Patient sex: M
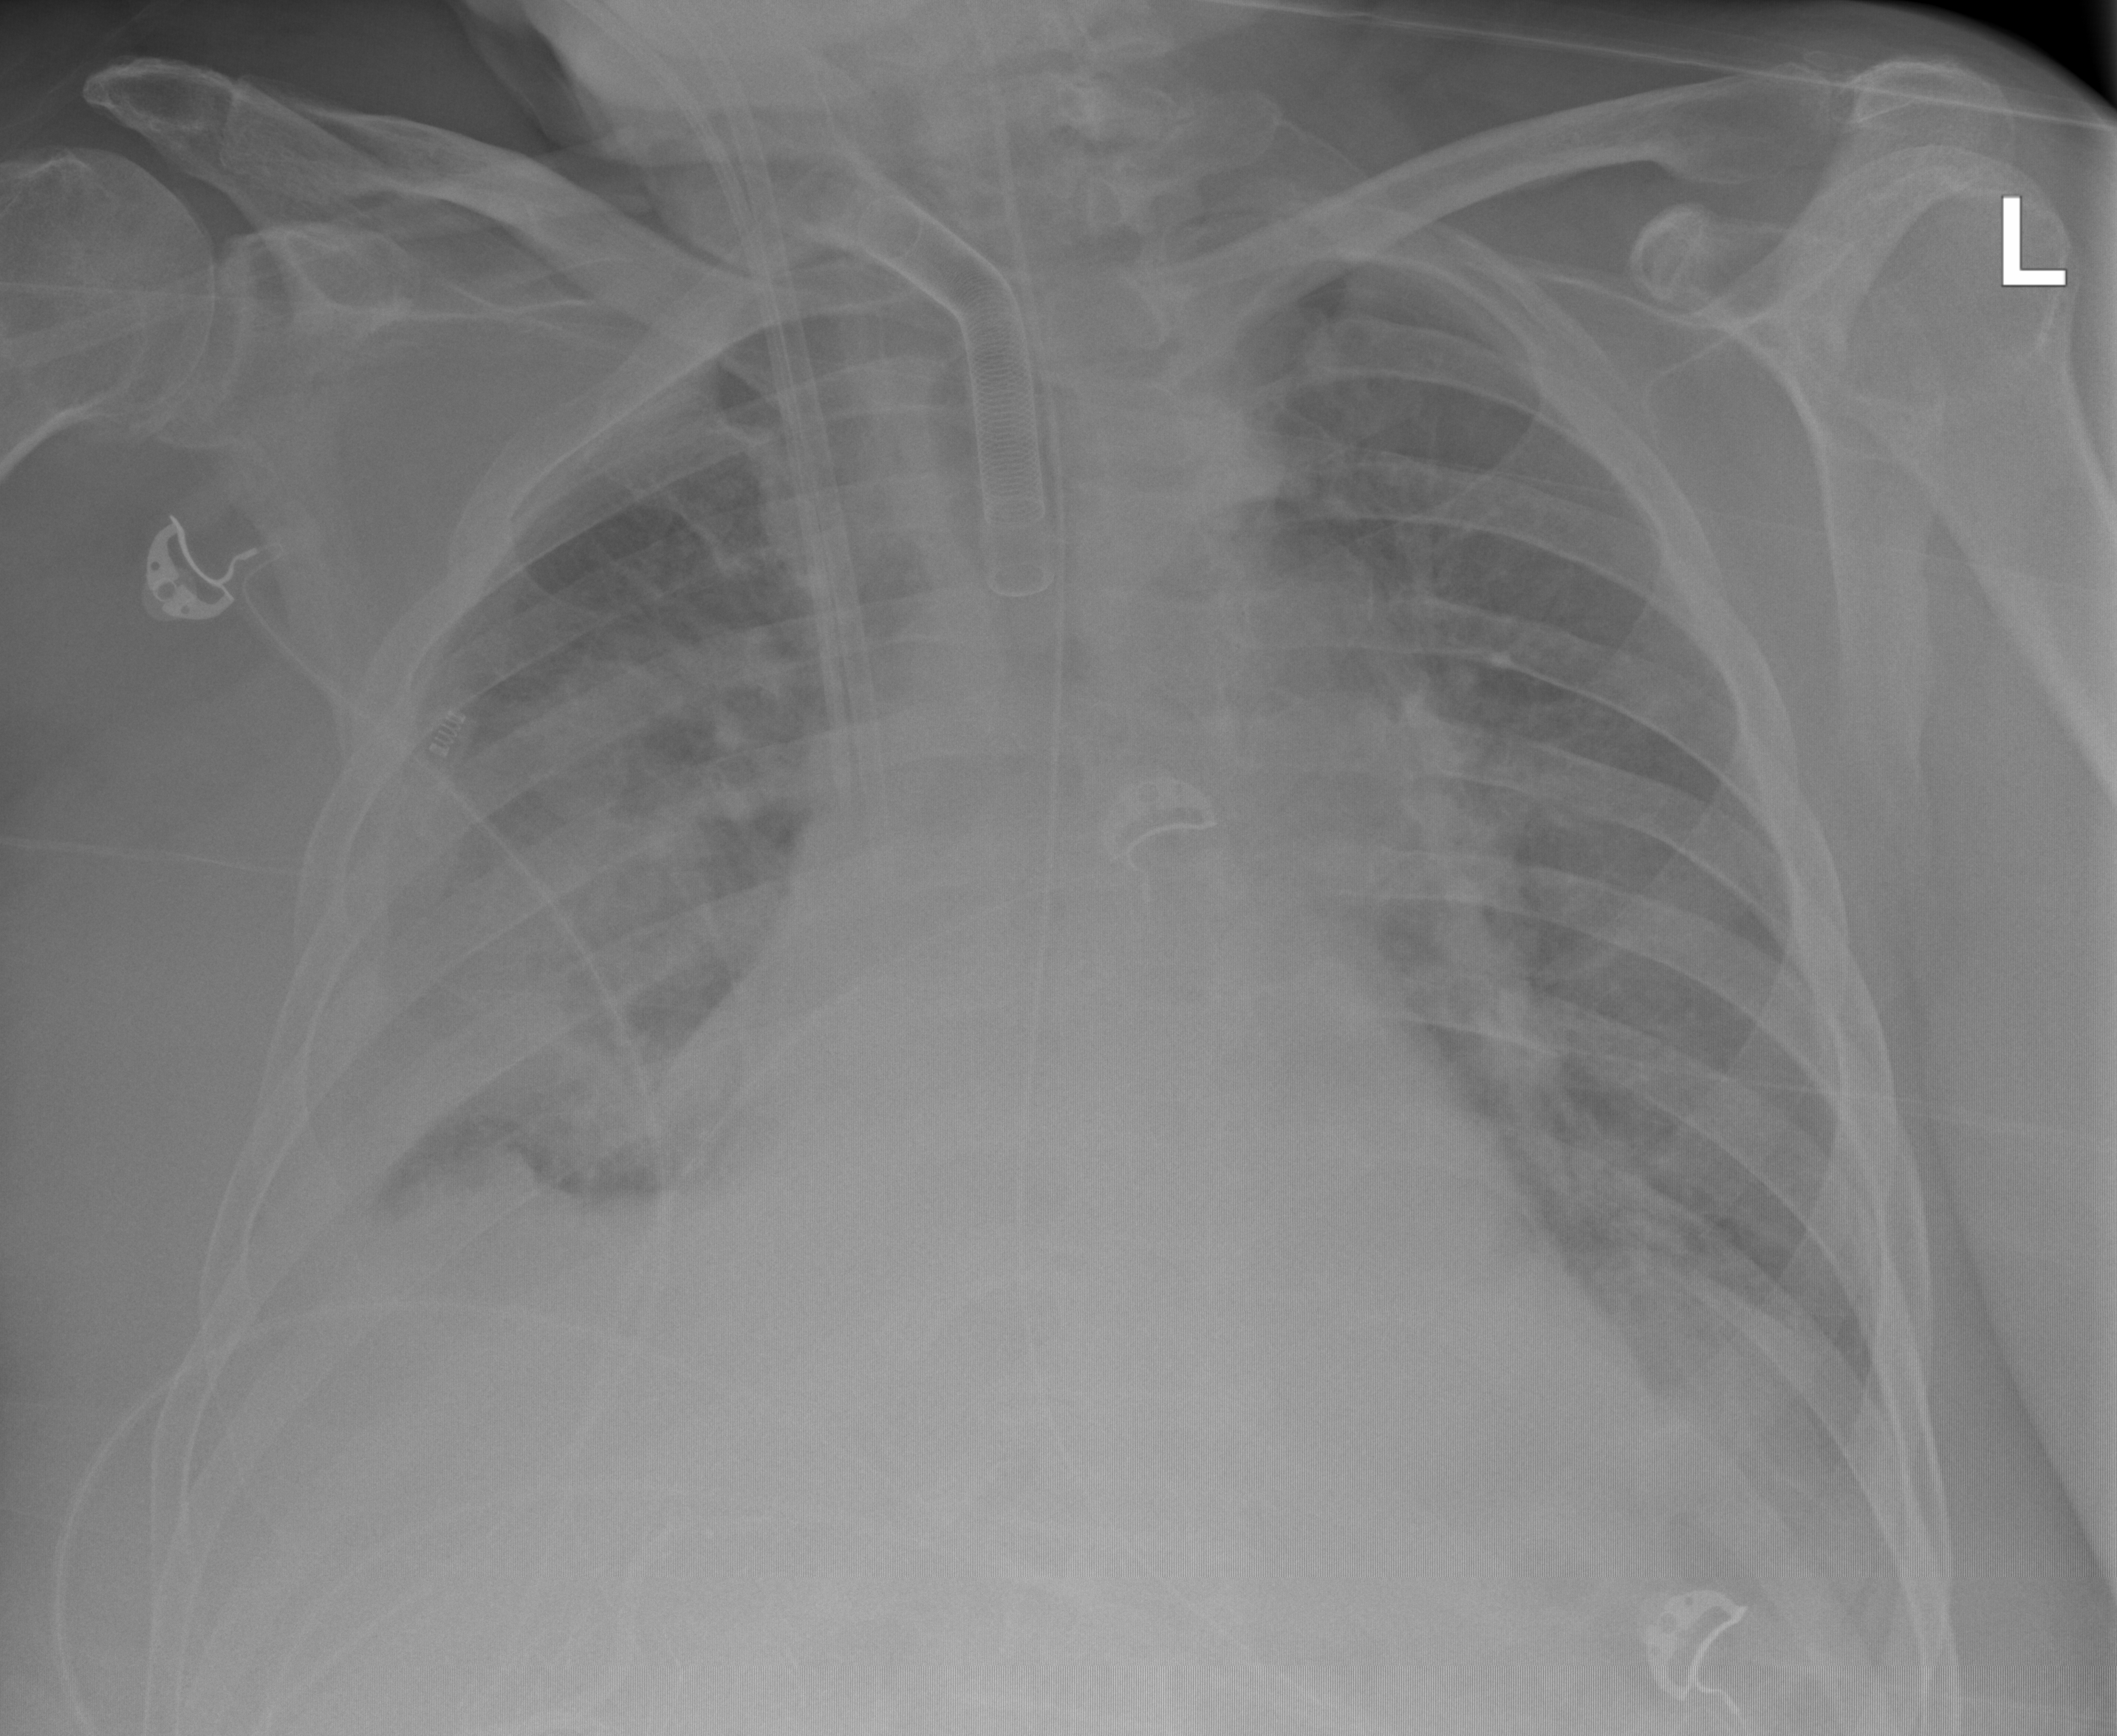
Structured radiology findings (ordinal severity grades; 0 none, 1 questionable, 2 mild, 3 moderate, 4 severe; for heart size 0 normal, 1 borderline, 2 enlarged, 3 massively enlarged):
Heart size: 2
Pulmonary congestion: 2
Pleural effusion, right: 3
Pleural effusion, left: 0
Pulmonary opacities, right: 3
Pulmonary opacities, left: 2
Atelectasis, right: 3
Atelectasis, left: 2